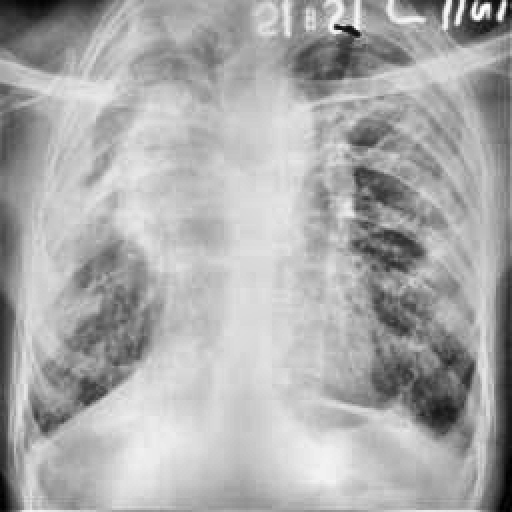
Finding: TUBERCULOSIS